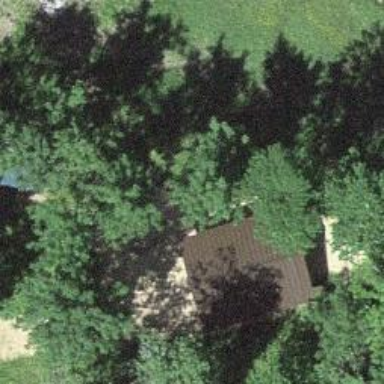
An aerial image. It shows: Picnic table located in leisure land area.